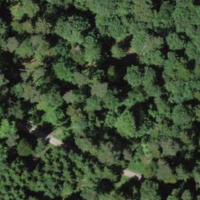
EUNIS habitat code: 43
Species observed at this site:
Lamium galeobdolon